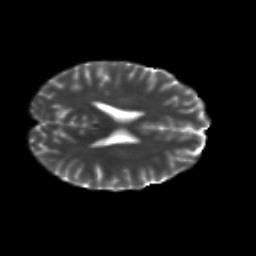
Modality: T2w
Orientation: axial
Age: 32
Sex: female
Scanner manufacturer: siemens
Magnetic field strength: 3 T
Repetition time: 8.8 s
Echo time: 0.085 s